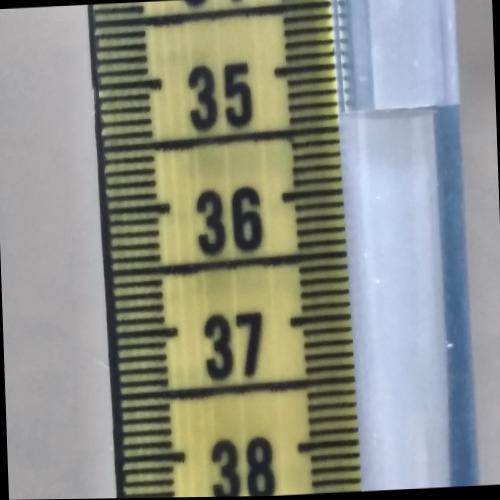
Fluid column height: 35.4 cm